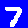
Digit: 7